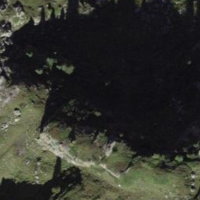
EUNIS habitat code: 23
Species observed at this site:
Cyaniris semiargus